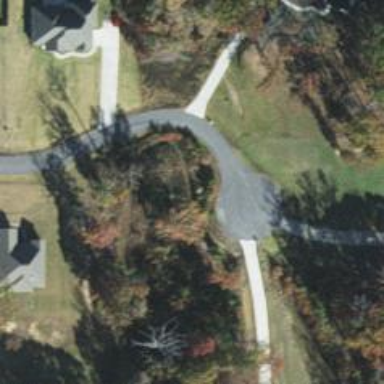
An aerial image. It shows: Turning circle on the road.